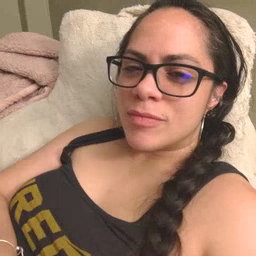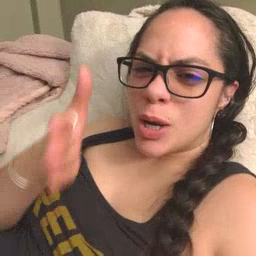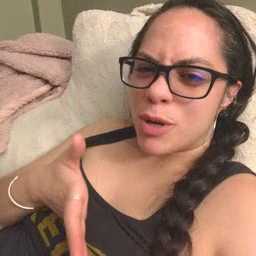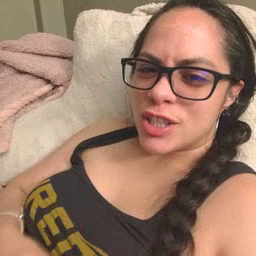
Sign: person